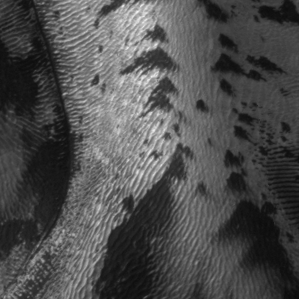
Label: frost